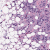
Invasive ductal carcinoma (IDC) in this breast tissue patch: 0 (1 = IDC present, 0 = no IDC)